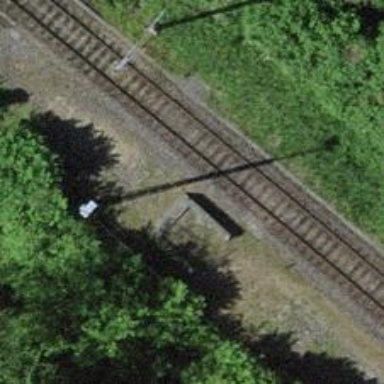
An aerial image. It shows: Railway buffer stop.